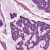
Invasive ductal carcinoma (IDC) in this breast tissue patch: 1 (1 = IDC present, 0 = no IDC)